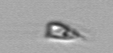
Label: Calciopappus